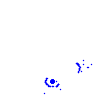
Particle: electron